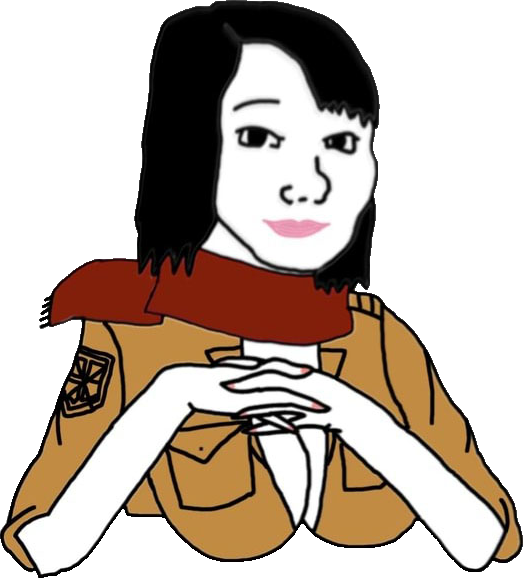
Label: 5_Abusive_Wife